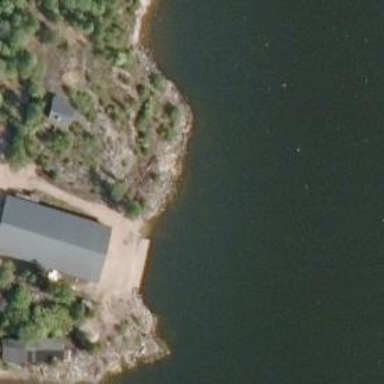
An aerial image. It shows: Slipway on leisure land.